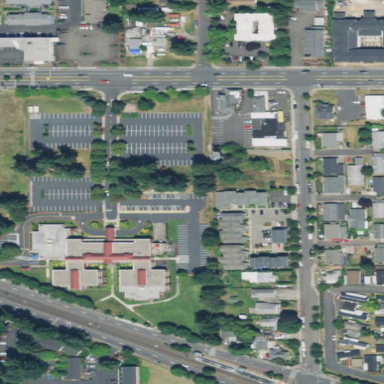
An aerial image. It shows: Healthcare center.